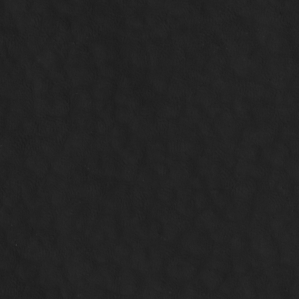
Label: non_frost